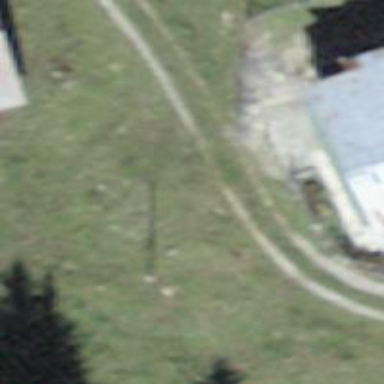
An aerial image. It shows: Track with grade3 tracktype.